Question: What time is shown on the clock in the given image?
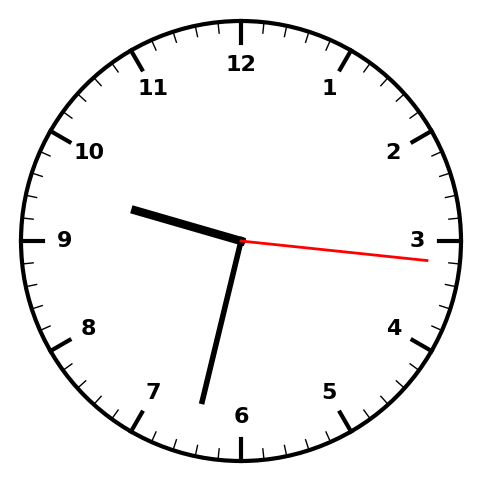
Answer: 09:32:16